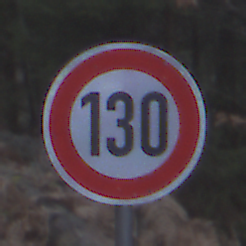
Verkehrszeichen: Geschwindigkeit130
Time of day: MorningAfternoon
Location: Outdoor (Nature)
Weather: Overcast
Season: Winter
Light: Natural